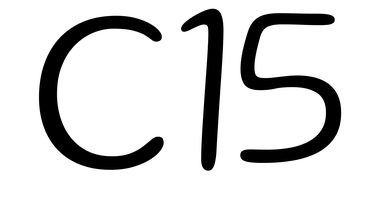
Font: Gluten_ExtraLight